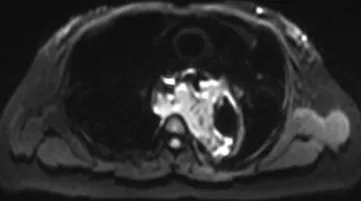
Magnetic resonance imaging showing gradual enlargement of false lumen with mediastinal extensions and a new lesion in the azygos vein. Showing a nonhomogeneous enhancement of the "false lumen," which correspond to the hyperintense regions in DWI (b = 800 s/mm2) image.
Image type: radiology (mri)